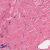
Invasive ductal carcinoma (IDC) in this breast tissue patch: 0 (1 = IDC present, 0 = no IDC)